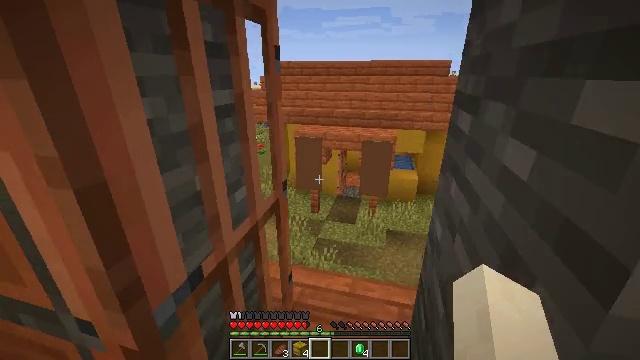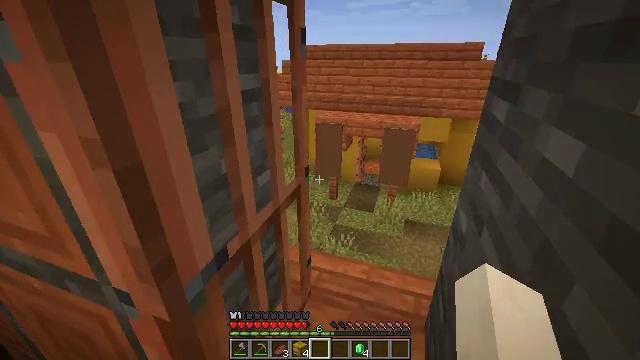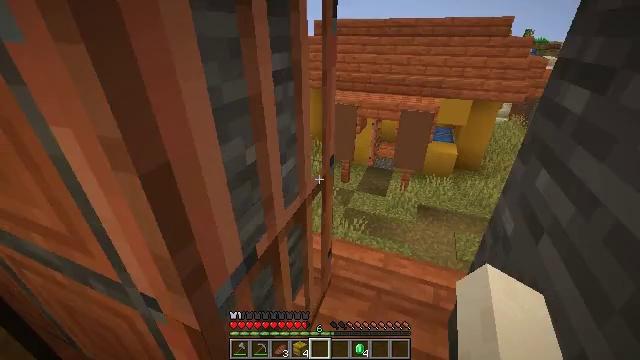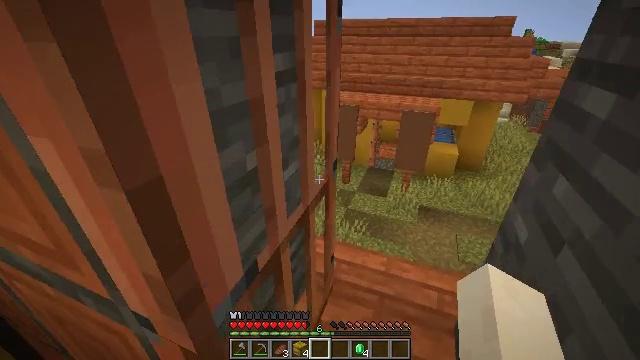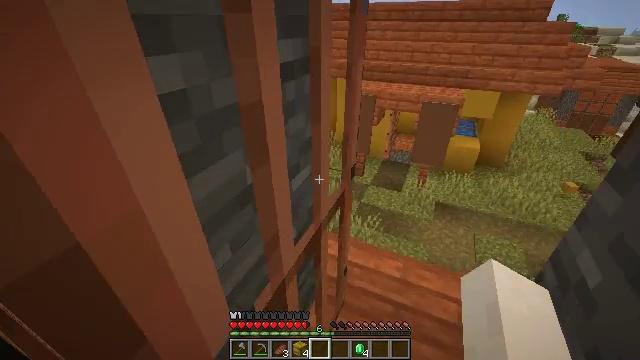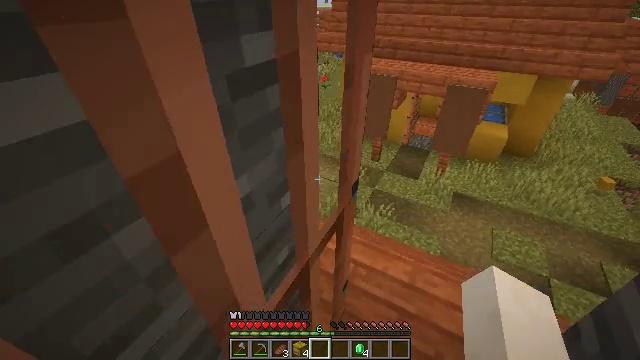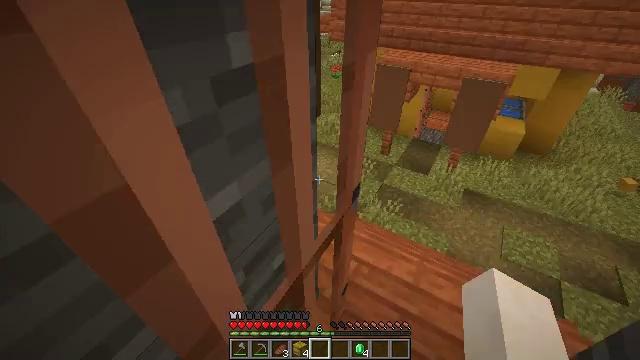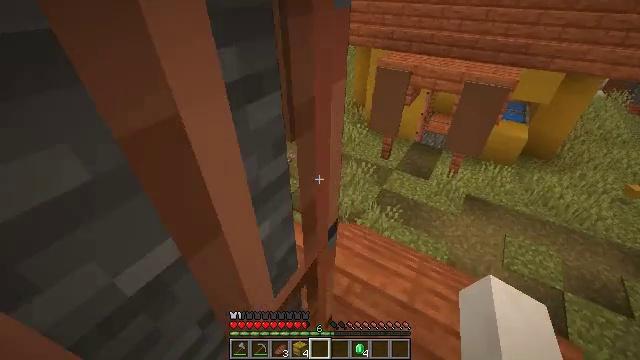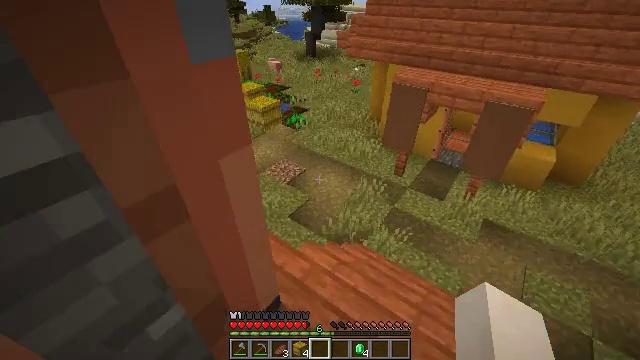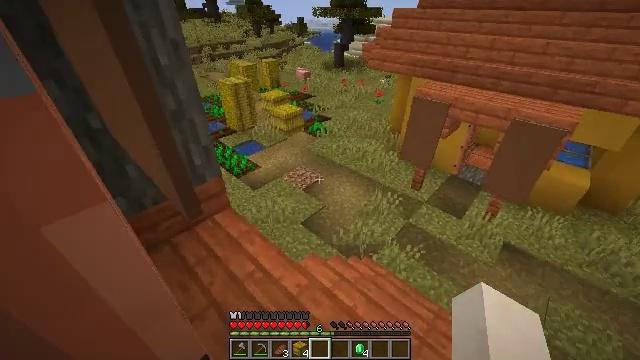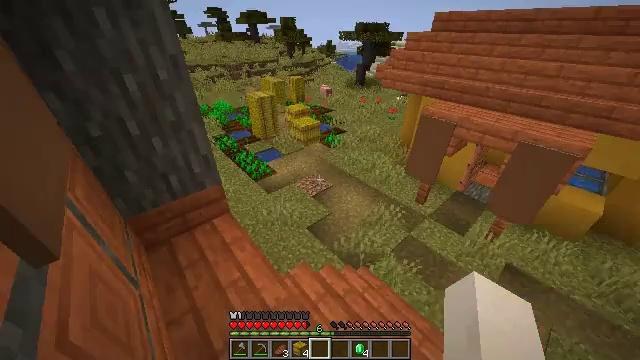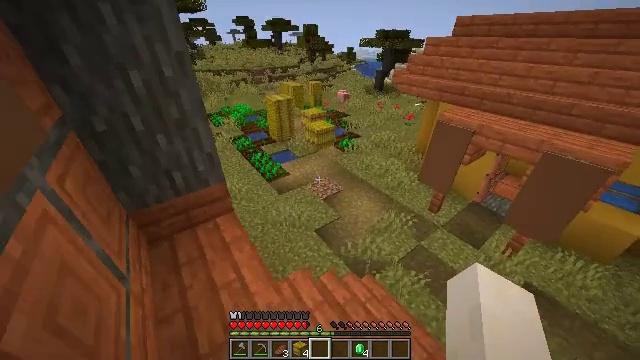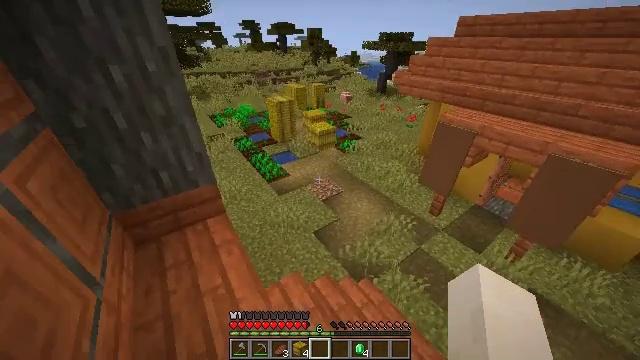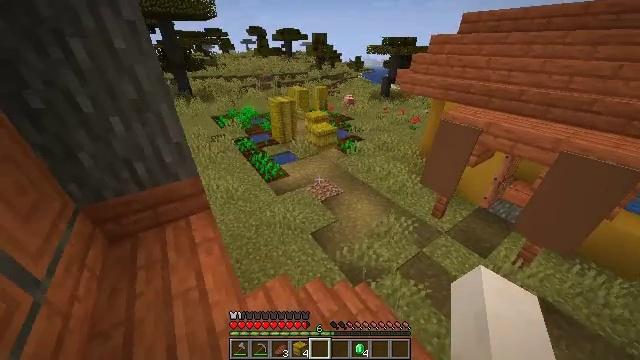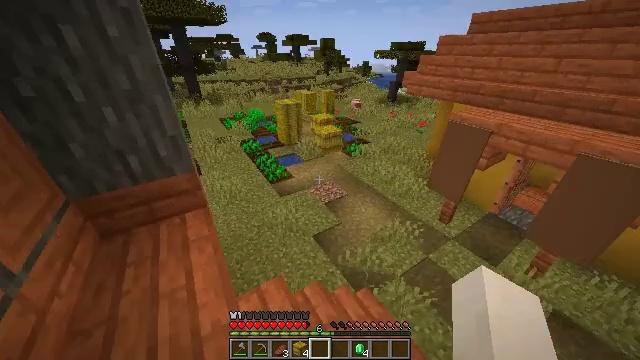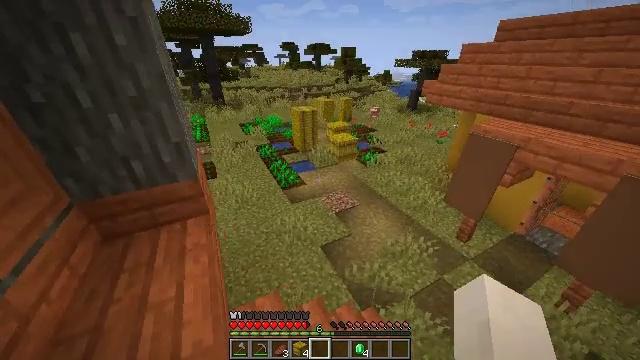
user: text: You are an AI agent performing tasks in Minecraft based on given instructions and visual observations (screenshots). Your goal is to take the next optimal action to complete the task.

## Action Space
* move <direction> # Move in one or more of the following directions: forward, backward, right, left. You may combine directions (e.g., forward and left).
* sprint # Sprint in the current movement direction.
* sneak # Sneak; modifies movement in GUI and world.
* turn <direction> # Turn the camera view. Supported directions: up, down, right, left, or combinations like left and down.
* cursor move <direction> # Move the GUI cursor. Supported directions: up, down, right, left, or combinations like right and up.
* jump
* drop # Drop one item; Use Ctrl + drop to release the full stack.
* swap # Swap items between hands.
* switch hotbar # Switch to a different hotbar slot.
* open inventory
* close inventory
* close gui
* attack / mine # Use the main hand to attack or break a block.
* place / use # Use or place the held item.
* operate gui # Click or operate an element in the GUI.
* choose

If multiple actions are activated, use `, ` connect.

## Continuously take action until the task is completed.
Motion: motion action
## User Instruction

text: Mine the grindstone block.
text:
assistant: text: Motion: move forward, turn left and down
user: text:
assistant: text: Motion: move forward, turn left and down
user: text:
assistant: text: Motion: move forward
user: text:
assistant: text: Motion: move forward, turn left and down
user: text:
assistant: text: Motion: move forward, sprint, turn left and down
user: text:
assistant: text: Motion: move forward, sprint, turn left and down
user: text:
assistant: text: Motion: move forward and move right, sprint
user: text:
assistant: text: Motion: move forward and move right, sprint, turn left and up
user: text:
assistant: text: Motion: move forward and move right, sprint, turn left and up
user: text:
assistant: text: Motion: move forward and move right, sprint, turn left
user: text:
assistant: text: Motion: move forward and move right, sprint, turn left
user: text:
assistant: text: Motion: move forward and move right, turn left
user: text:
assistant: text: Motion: move forward and move right, turn left
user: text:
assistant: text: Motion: move forward, turn left and up
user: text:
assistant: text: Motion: move forward, turn left and up
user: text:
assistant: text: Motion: move forward, turn left and up
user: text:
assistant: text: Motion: move forward, turn left and up
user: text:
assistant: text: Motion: move forward, turn left and up
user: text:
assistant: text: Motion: move forward, turn left and up
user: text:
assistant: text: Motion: move forward, turn left
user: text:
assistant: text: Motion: move forward
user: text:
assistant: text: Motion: move forward
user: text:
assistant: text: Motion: move forward, turn right
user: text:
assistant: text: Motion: move forward, turn right
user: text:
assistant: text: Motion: move forward
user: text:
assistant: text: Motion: move forward
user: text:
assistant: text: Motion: move forward, turn left
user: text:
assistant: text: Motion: move forward, turn left and up
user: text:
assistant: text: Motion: move forward, turn left and up
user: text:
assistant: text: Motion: move forward, turn left